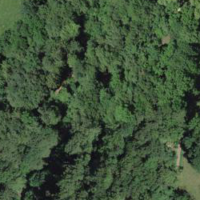
EUNIS habitat code: 41
Species observed at this site:
Orchis mascula